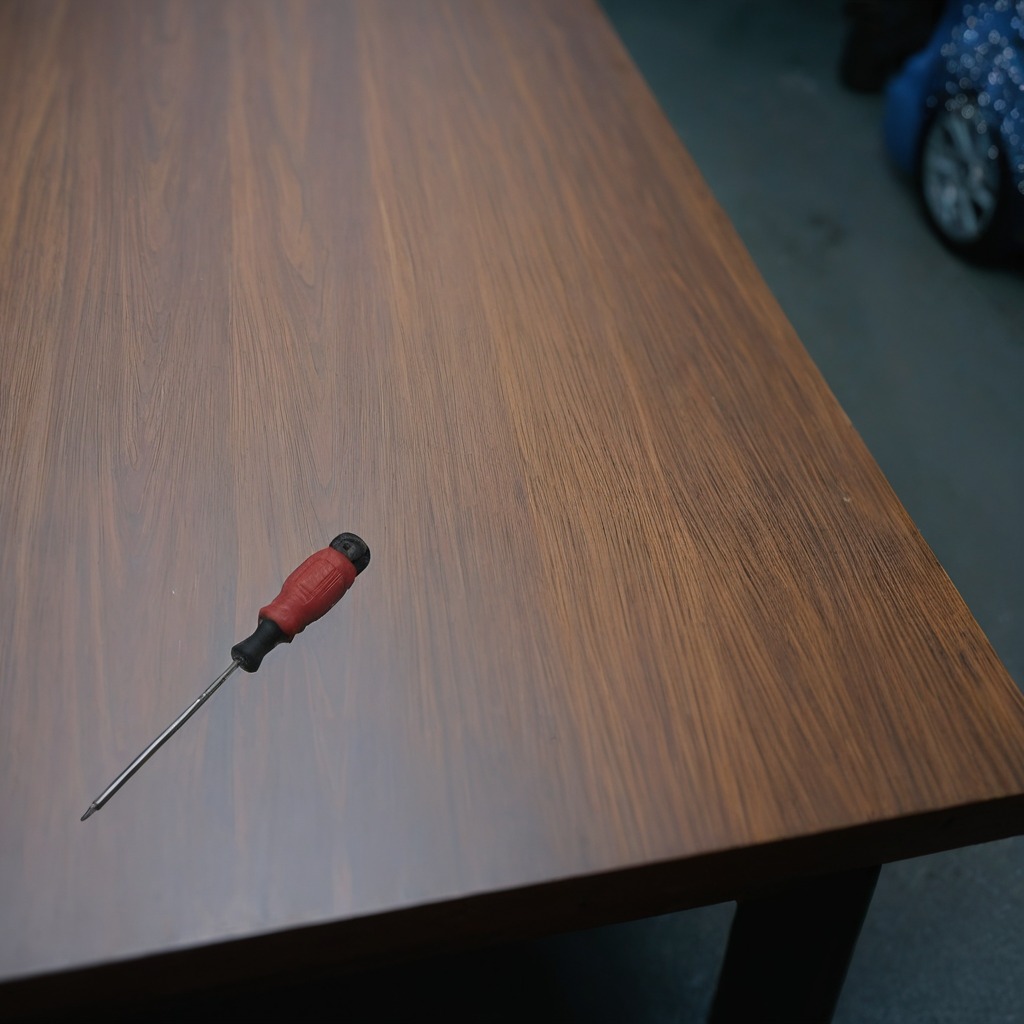
A screwdriver is lying on a table with faint burn marks in a small garage at twilight.